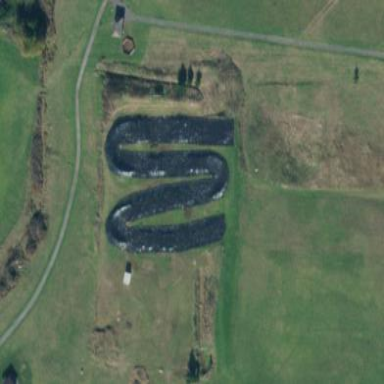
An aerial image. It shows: BMX track located on leisure land.